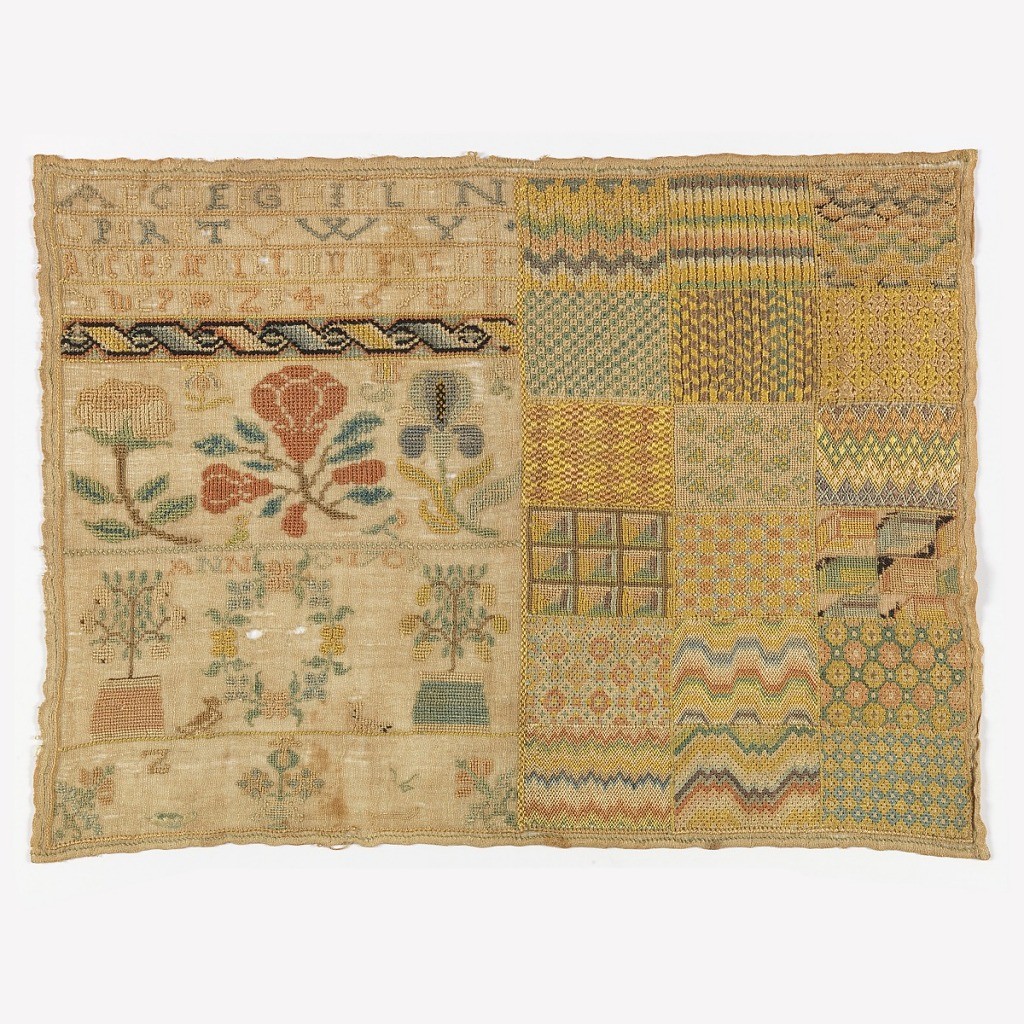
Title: Sampler
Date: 1709
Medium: linen, silk, metal-wrapped silk Technique: embroidered in cross, rococo, half cross, eyelet, and satin stitches on plain weave foundation
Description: At left, two alphabets, numerals, date, and motifs of fruit and flowers.  At right, 18 squares of pattern.